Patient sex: F
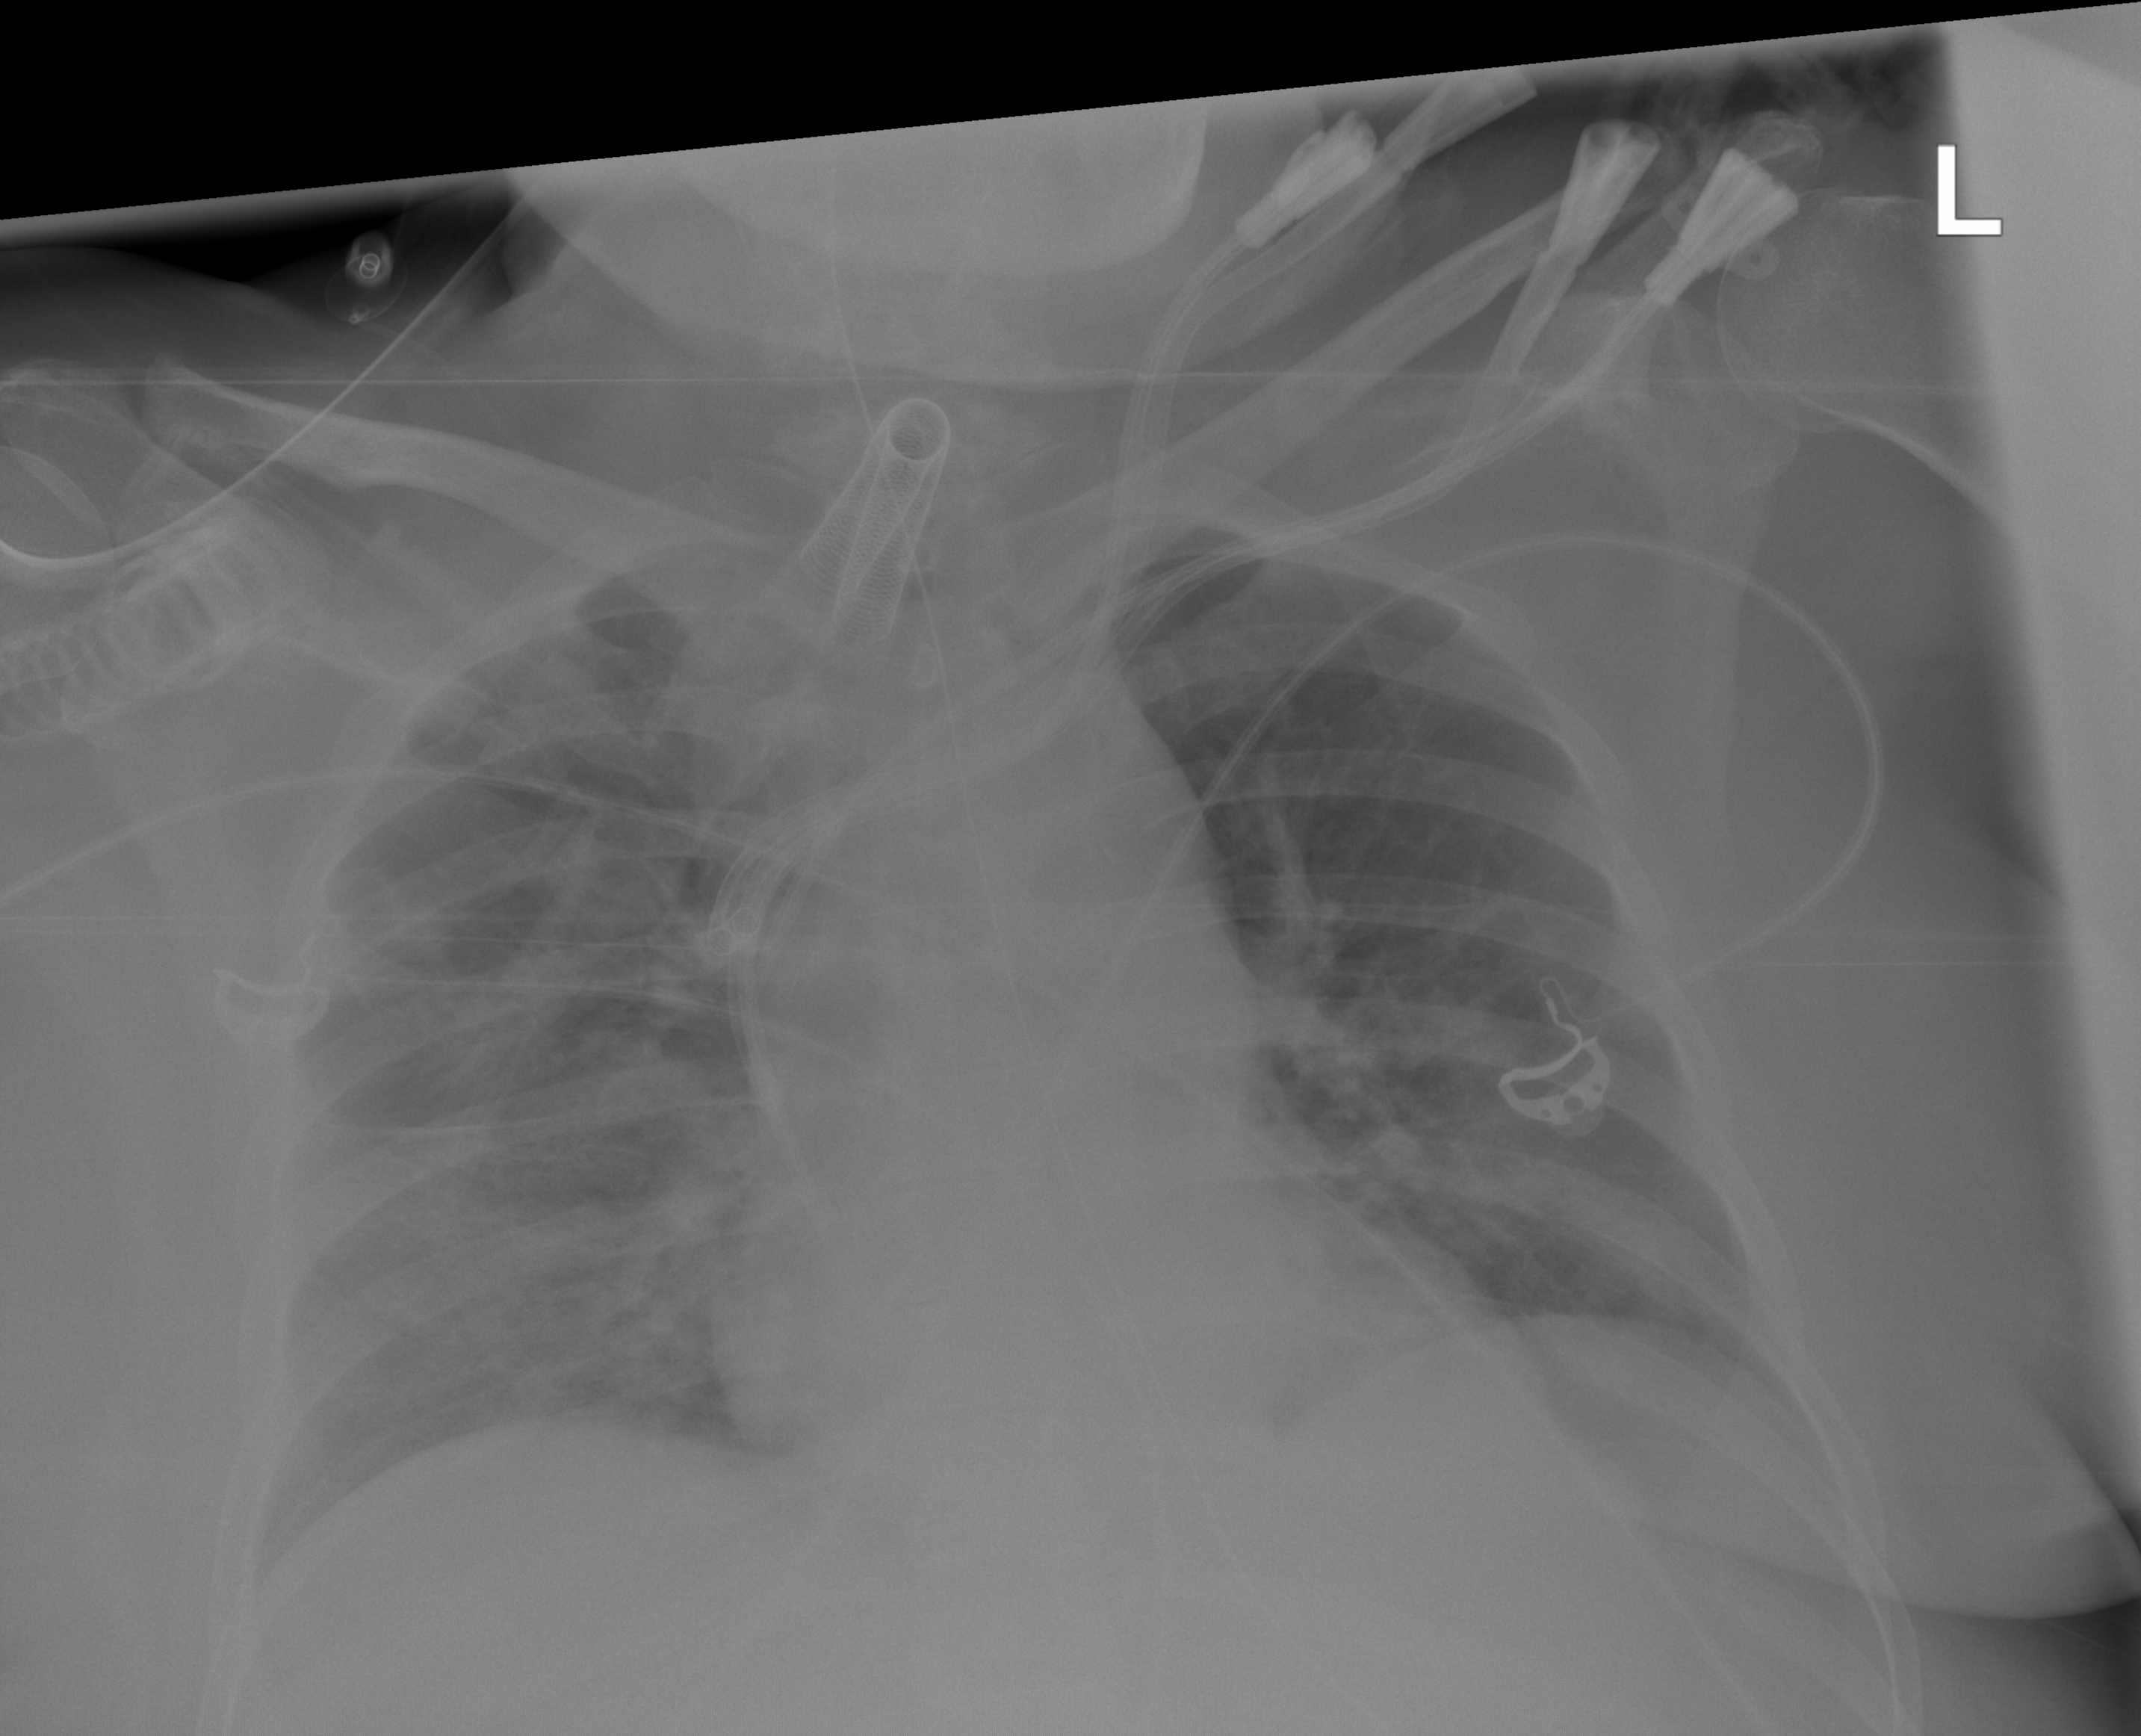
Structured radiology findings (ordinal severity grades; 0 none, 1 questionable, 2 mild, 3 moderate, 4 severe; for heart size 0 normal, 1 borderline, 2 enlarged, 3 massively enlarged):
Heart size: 0
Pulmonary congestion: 1
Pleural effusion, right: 0
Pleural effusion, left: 0
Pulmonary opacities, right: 2
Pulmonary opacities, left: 0
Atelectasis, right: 0
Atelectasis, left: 0